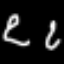
Label: squiggle